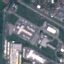
Label: Industrial